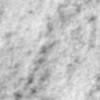
Label: no_change